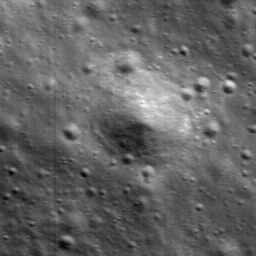
Host type: hard_negative
Lunar coordinates: latitude -48.291, longitude 119.308